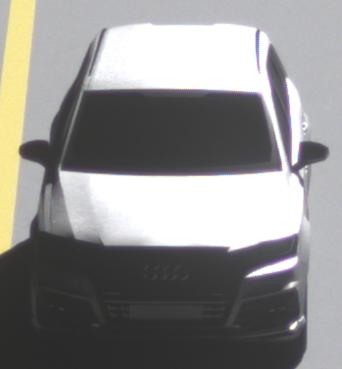
Make: Audi
Model: SQ7
Detailed model: -
Model produced from: 2016
Model produced until: 2018
Doors: 5
Color: white
Road condition: dry road
Daytime: morning or afternoon
Contrast: high contrast